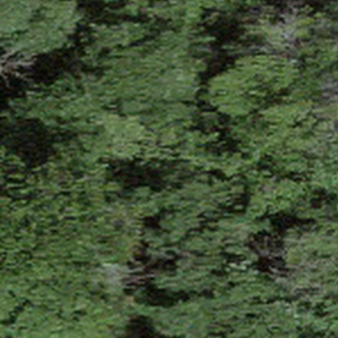
Label: other